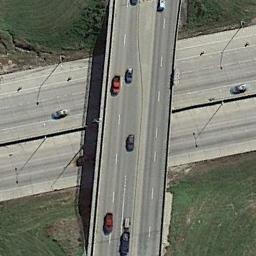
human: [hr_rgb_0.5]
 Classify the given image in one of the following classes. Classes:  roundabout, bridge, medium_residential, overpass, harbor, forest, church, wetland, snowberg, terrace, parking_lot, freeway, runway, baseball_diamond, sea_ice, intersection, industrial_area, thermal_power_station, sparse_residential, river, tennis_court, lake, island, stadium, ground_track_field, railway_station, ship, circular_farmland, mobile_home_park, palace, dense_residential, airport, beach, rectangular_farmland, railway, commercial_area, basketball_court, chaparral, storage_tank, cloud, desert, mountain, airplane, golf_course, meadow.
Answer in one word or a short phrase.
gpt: overpass